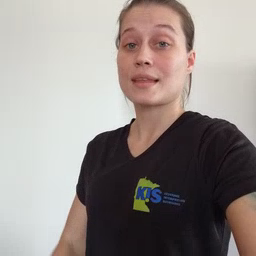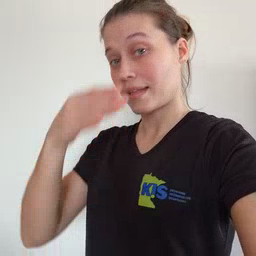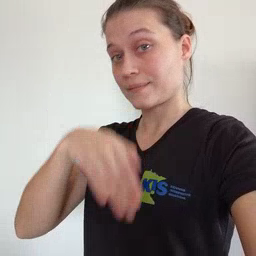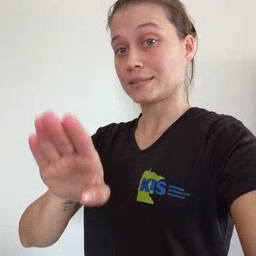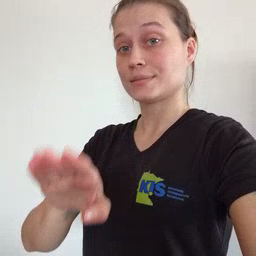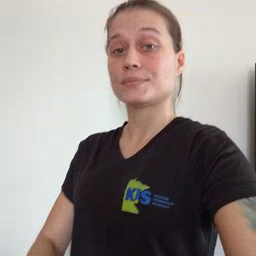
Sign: elephant